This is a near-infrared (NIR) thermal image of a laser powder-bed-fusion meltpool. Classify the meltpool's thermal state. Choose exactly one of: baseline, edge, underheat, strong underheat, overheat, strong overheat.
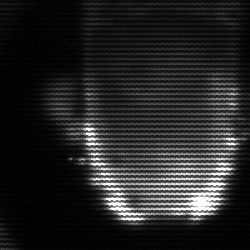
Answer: baseline